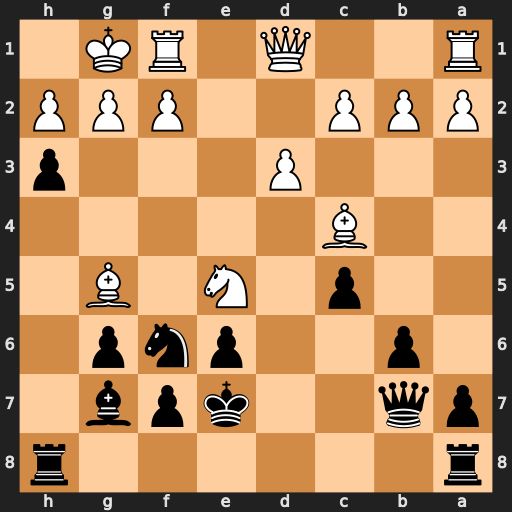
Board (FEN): r6r/pq2kpb1/1p2pnp1/2p1N1B1/2B5/3P3p/PPP2PPP/R2Q1RK1
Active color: b
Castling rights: -
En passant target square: -
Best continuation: Qxg2#